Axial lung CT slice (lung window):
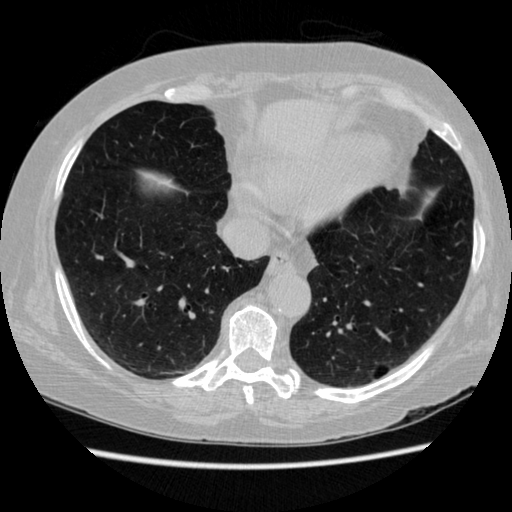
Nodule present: no